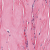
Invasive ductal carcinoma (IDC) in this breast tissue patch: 0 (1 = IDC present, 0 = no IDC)